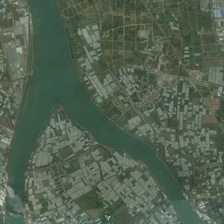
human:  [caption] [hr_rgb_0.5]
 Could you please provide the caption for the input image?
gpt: many farmlands are in two sides of a river with two branches .

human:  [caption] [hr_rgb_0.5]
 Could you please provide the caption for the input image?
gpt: many farmlands are in two sides of a river with two branches .

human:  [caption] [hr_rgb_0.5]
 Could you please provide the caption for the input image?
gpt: many farmlands are in two sides of a river with two branches .

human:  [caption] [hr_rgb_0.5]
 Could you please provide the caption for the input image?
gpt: many farmlands are in two sides of a river with two branches .

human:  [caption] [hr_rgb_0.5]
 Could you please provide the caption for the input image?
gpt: many farmlands are in two sides of a river with two branches .